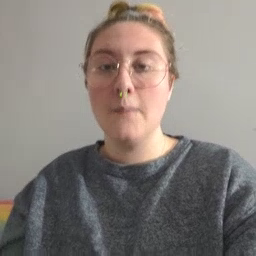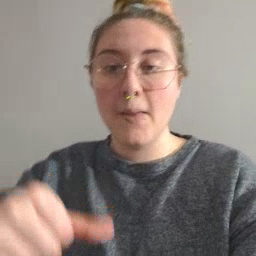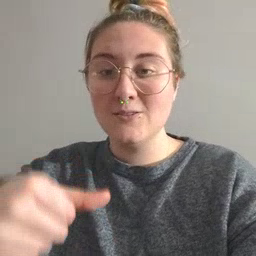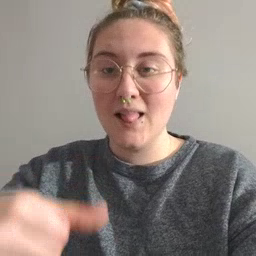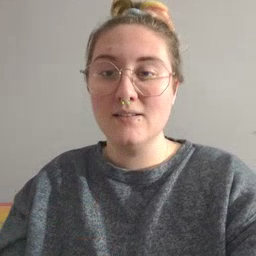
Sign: puzzle